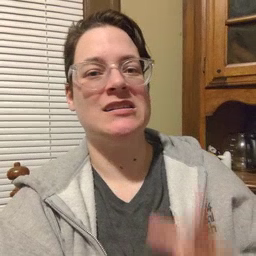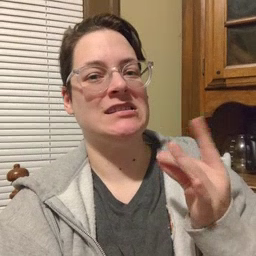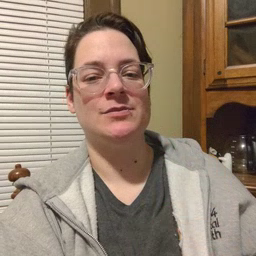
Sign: sticky